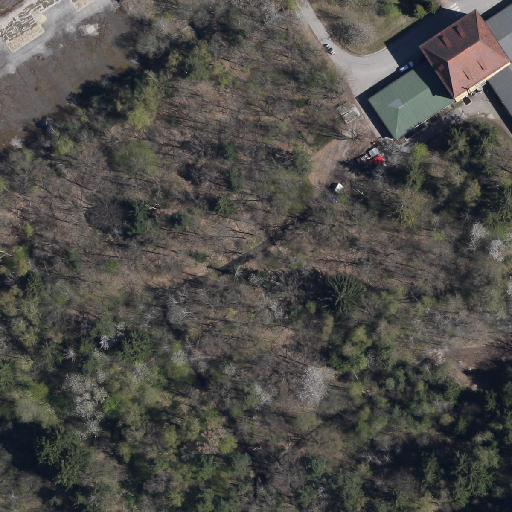
Referring expression: road